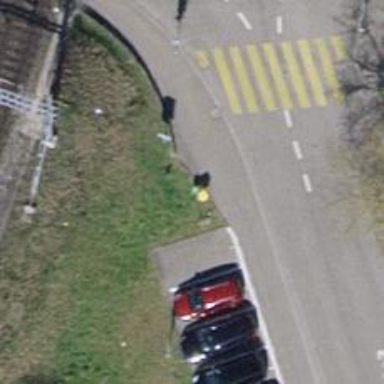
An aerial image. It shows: Post box is visible.